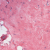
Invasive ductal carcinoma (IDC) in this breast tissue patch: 1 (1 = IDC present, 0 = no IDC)